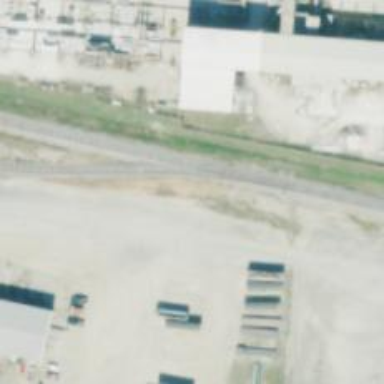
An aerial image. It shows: Railway spur junction.